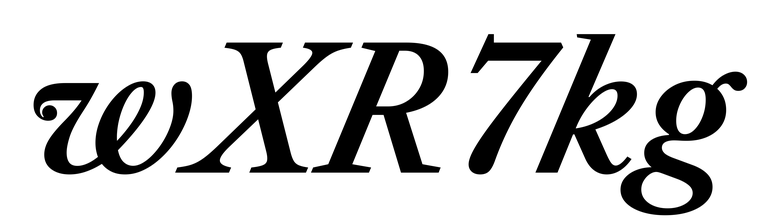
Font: LibreCaslonText-Italic_SemiBold_Italic